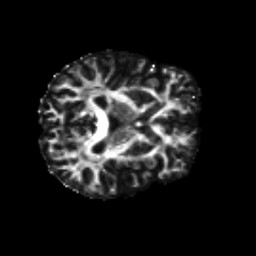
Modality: FA
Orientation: axial
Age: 35
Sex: male
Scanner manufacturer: siemens
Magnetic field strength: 3 T
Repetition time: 8.6 s
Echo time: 0.095 s